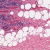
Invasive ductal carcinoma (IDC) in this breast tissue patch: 0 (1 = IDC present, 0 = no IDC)